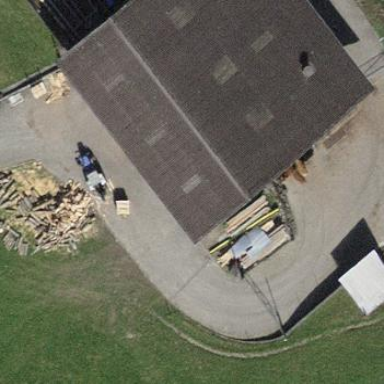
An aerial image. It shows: Shed.